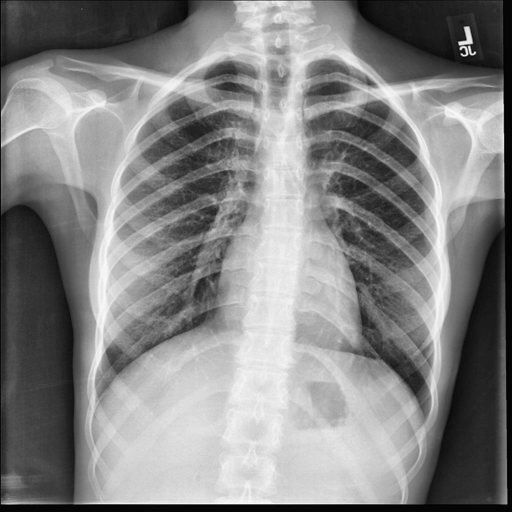
Finding: NORMAL